Interaction volume radius: 10 \u00c5
Interaction volume height: 15 \u00c5
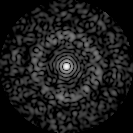
Disorder parameter: 0.8435